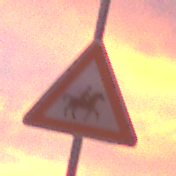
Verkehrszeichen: ReiterLinks
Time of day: SunriseSunset
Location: Outdoor (Urban)
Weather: PartlyCloudy
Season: NotSpecified
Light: Natural